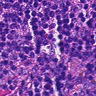
Metastatic tissue present: no